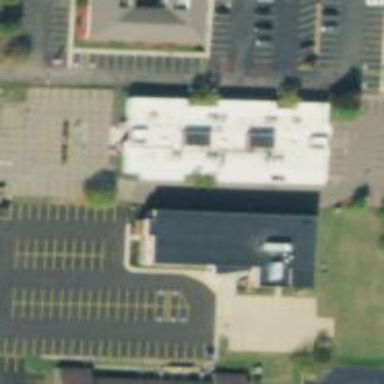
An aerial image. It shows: Healthcare clinic.